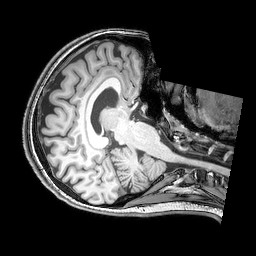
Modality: T1w
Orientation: axial
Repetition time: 0.00828 s
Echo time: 0.00388 s